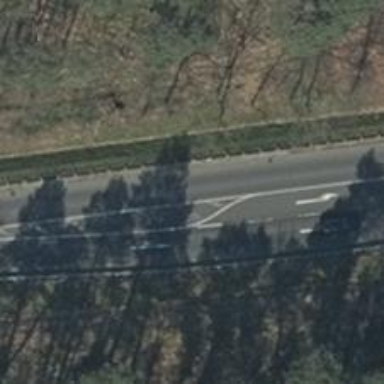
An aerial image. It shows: Secondary road with asphalt surface.